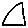
Label: square